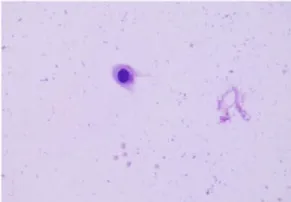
CSF cytology findings before and after treatment. (B) CSF cytology showing reactivity changes after three courses of intrathecal chemotherapy (HE staining,x100).
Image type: pathology (h&e)